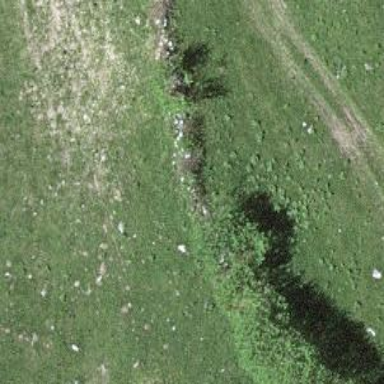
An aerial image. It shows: Dry stone wall barrier.